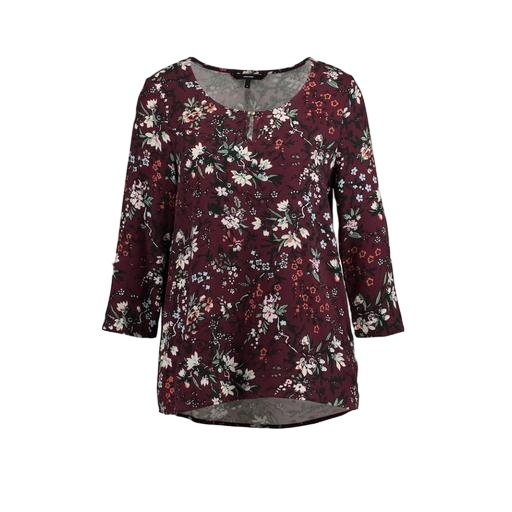
multicolor floral-print t-shirt only macy, red plus size printed t-shirt only macy, red floral-print top, white background